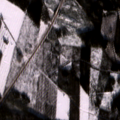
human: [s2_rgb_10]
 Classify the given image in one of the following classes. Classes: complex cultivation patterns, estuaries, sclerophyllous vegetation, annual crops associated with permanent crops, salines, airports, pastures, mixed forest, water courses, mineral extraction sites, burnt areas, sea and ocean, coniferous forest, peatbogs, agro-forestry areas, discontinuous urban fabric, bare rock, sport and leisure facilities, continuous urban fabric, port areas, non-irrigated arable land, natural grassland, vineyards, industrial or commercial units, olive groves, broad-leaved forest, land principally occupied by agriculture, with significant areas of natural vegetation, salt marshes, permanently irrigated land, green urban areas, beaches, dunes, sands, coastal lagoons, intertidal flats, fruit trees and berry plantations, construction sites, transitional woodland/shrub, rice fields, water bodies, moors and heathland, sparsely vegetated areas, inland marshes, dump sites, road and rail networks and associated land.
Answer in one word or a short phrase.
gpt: non-irrigated arable land, coniferous forest, mixed forest, transitional woodland/shrub